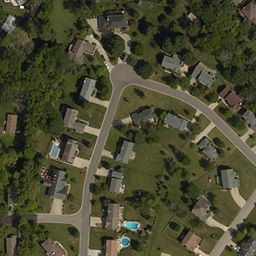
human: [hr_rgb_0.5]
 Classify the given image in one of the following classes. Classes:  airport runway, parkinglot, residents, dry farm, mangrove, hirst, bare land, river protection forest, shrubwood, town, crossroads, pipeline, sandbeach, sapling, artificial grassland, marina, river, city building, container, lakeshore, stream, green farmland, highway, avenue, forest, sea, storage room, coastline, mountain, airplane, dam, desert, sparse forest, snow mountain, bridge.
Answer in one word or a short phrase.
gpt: town